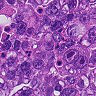
Metastatic tissue present: yes